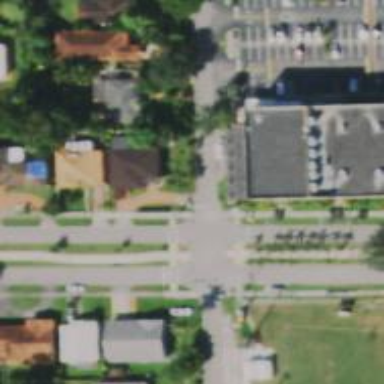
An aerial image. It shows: Footway.